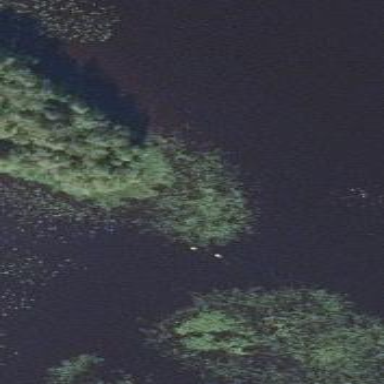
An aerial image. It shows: Reedbed in wetland area.